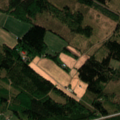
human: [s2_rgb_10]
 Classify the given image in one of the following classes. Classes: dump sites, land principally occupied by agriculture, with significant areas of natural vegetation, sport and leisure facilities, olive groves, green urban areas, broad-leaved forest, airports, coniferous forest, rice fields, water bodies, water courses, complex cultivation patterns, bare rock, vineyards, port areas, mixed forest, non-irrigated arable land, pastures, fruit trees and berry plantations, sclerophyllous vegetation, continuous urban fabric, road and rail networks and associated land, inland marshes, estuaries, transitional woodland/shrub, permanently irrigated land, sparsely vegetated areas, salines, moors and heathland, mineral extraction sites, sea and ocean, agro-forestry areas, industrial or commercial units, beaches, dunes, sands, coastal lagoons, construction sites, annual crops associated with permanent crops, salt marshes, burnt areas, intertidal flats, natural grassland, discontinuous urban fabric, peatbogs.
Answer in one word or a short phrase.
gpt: non-irrigated arable land, land principally occupied by agriculture, with significant areas of natural vegetation, coniferous forest, mixed forest, transitional woodland/shrub